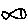
Label: fish